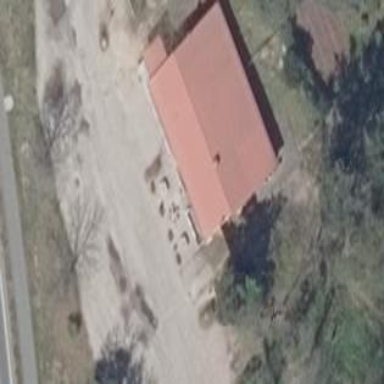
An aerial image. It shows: Fast food restaurant located in building.